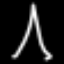
Label: The Eiffel Tower